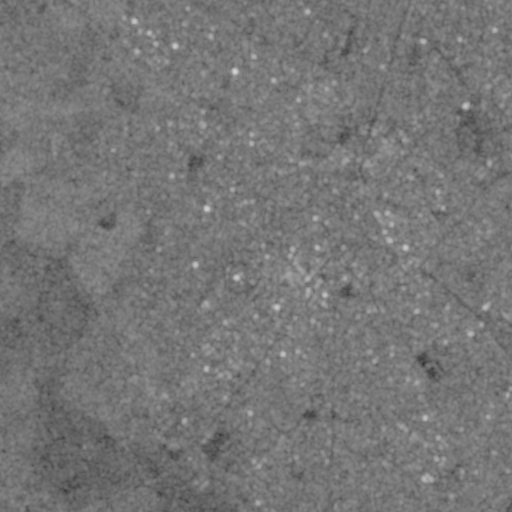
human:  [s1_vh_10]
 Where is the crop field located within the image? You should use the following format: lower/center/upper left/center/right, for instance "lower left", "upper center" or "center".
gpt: The crop field is located in the left of the image.
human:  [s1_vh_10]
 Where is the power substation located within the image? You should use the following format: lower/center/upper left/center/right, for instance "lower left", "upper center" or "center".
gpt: The power substation is located in the lower left of the image.
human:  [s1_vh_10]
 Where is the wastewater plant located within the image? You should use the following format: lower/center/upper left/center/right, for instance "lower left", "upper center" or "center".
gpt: The wastewater plant is located in the lower right of the image.
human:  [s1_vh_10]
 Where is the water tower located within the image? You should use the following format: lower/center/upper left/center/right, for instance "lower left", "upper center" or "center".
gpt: The water tower is located in the center of the image.
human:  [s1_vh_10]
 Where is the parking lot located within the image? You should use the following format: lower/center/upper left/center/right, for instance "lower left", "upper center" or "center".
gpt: There is no parking lot in the image.

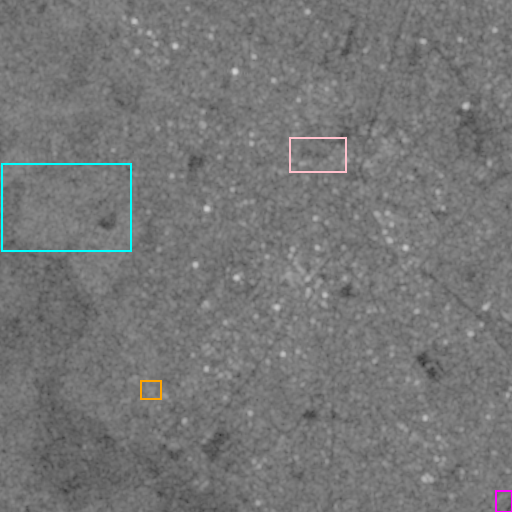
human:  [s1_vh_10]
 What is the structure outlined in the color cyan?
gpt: The structure outlined in cyan is a crop field.
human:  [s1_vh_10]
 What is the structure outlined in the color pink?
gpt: The structure outlined in pink is a park.
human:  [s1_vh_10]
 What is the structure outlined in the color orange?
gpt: The structure outlined in orange is a power substation.
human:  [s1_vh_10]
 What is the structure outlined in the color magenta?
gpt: The structure outlined in magenta is a wastewater plant.
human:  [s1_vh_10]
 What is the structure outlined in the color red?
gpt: There is no red outline.